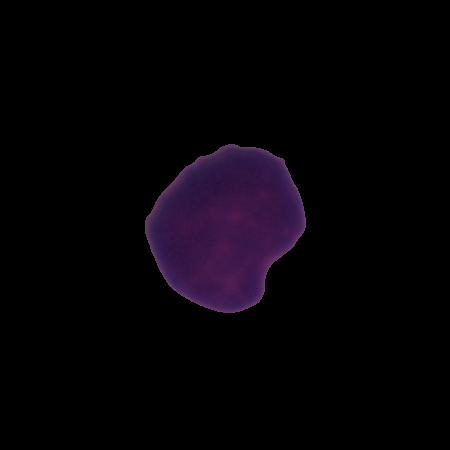
Label: healthy